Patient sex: M
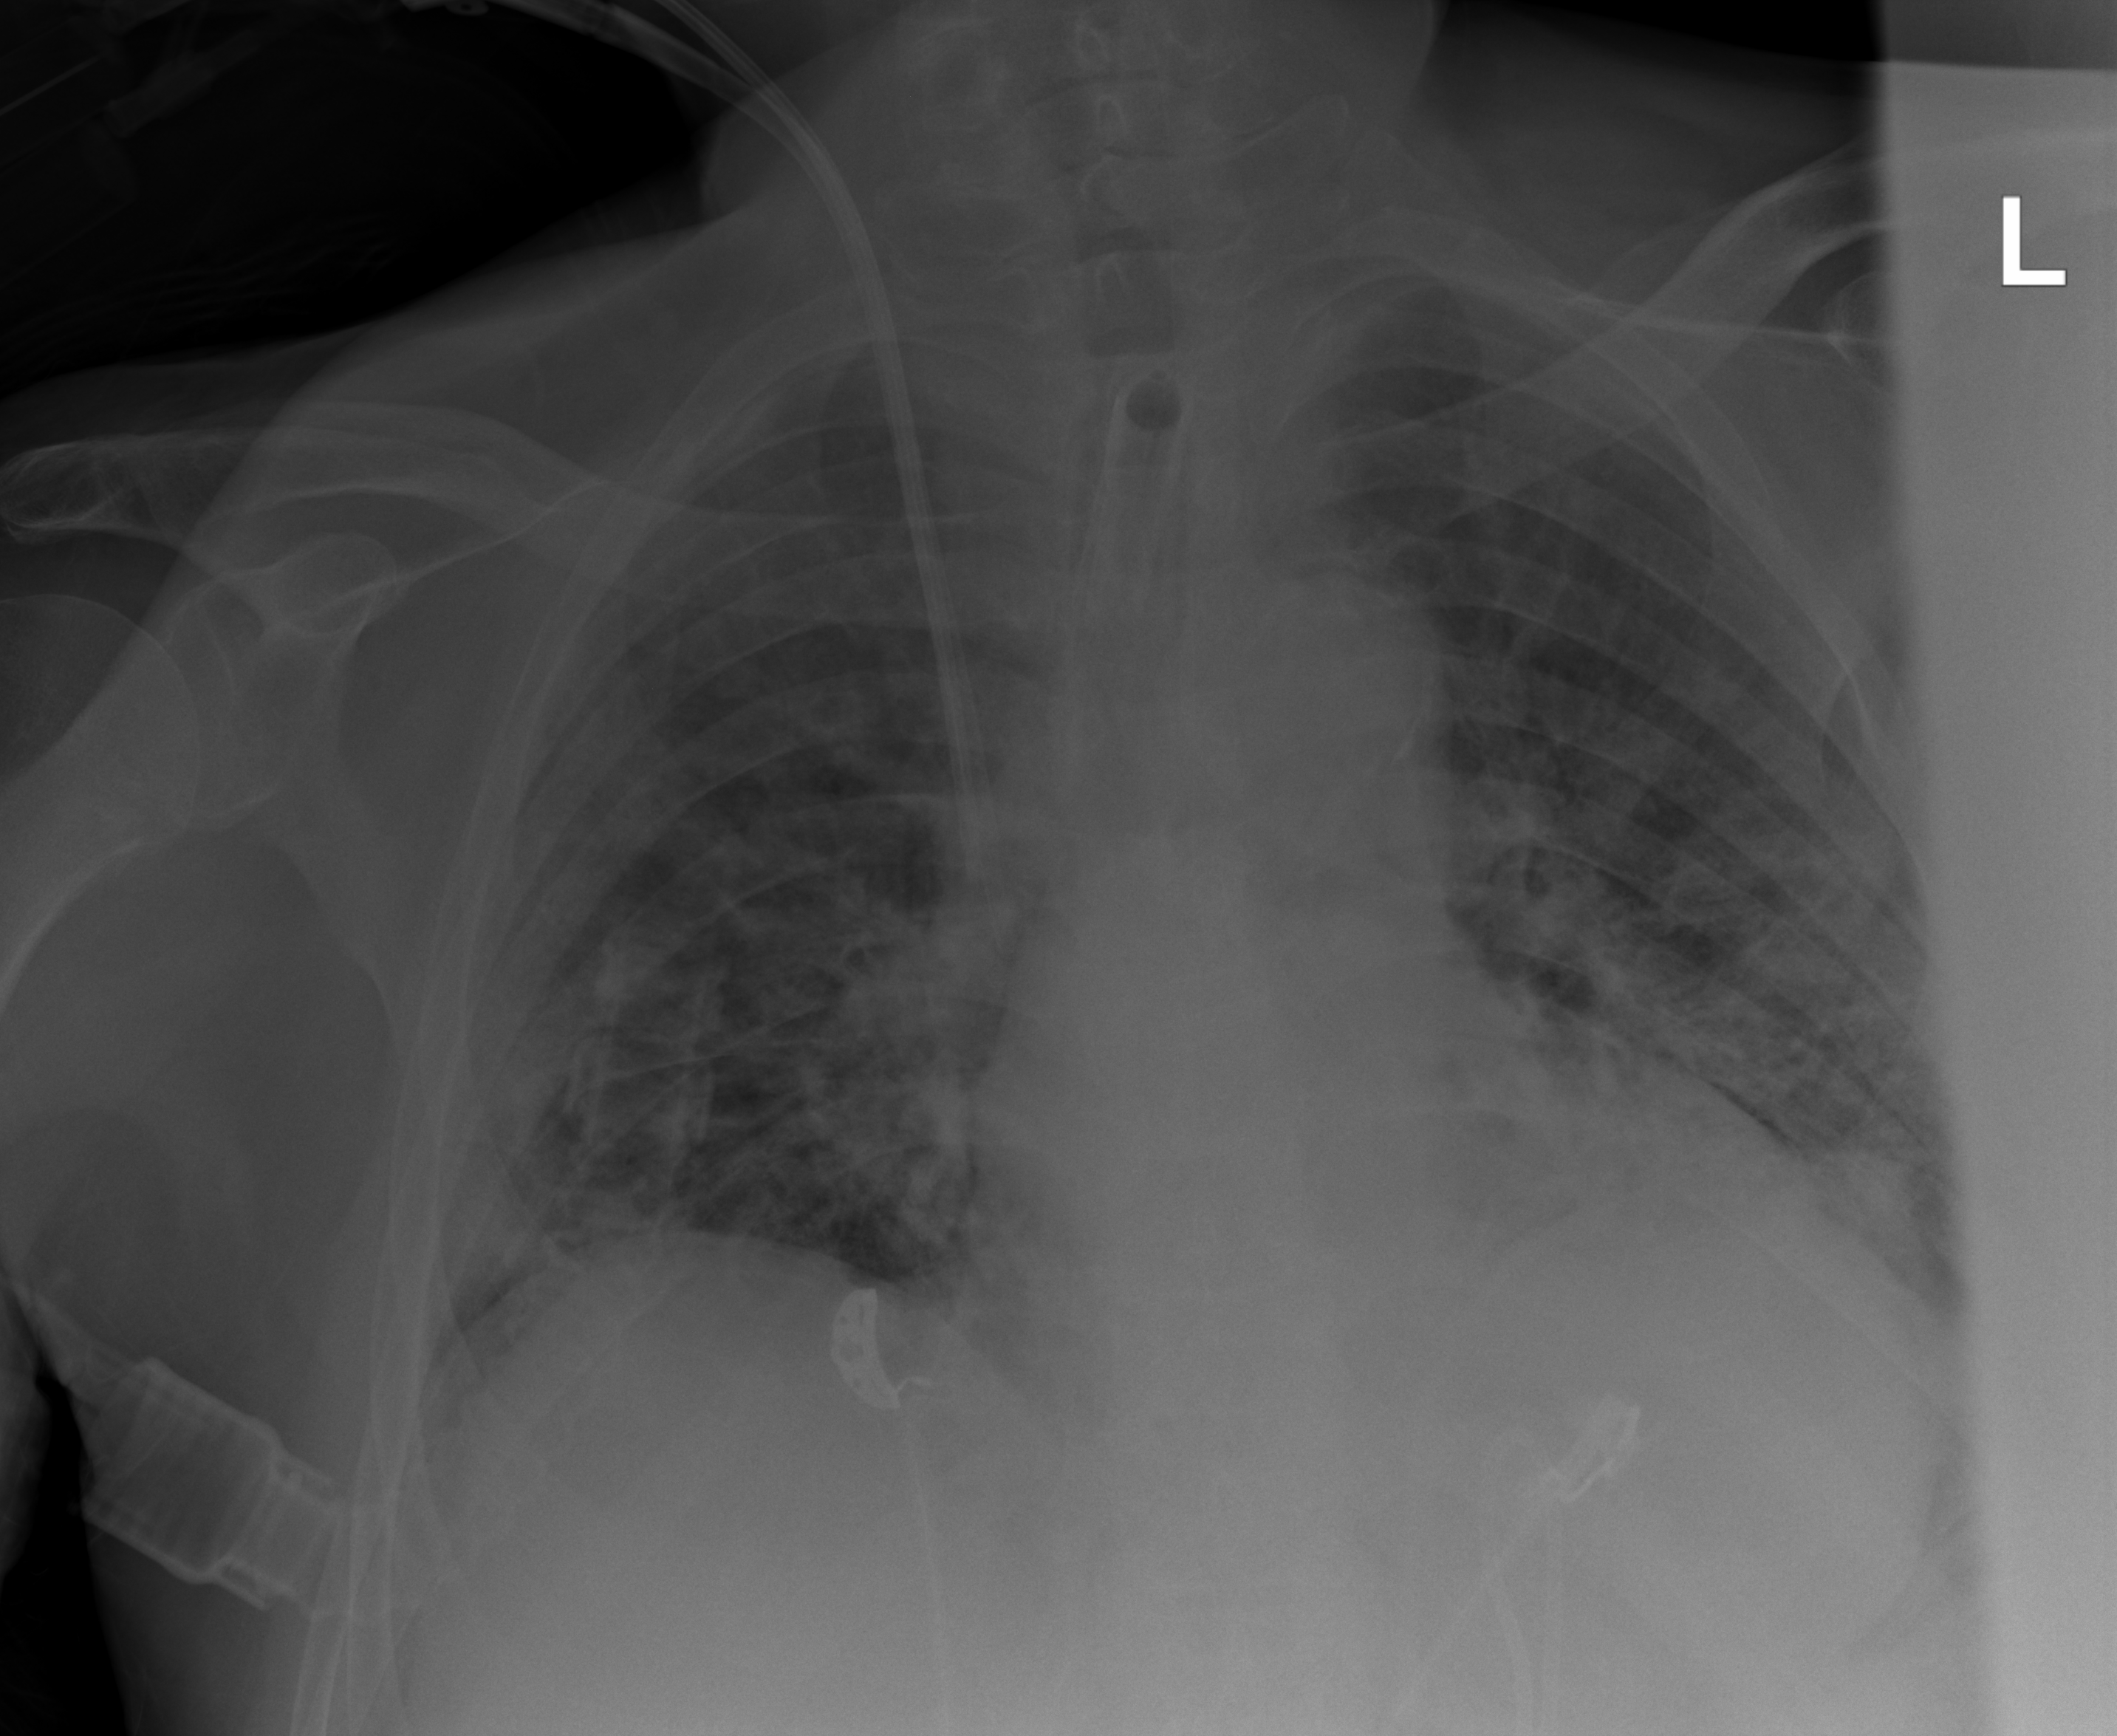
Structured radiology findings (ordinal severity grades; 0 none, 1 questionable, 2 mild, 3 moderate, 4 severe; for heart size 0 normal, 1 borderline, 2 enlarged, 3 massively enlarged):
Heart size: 1
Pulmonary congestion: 2
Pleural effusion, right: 0
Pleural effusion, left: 1
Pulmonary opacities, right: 3
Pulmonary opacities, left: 3
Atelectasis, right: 2
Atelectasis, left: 2